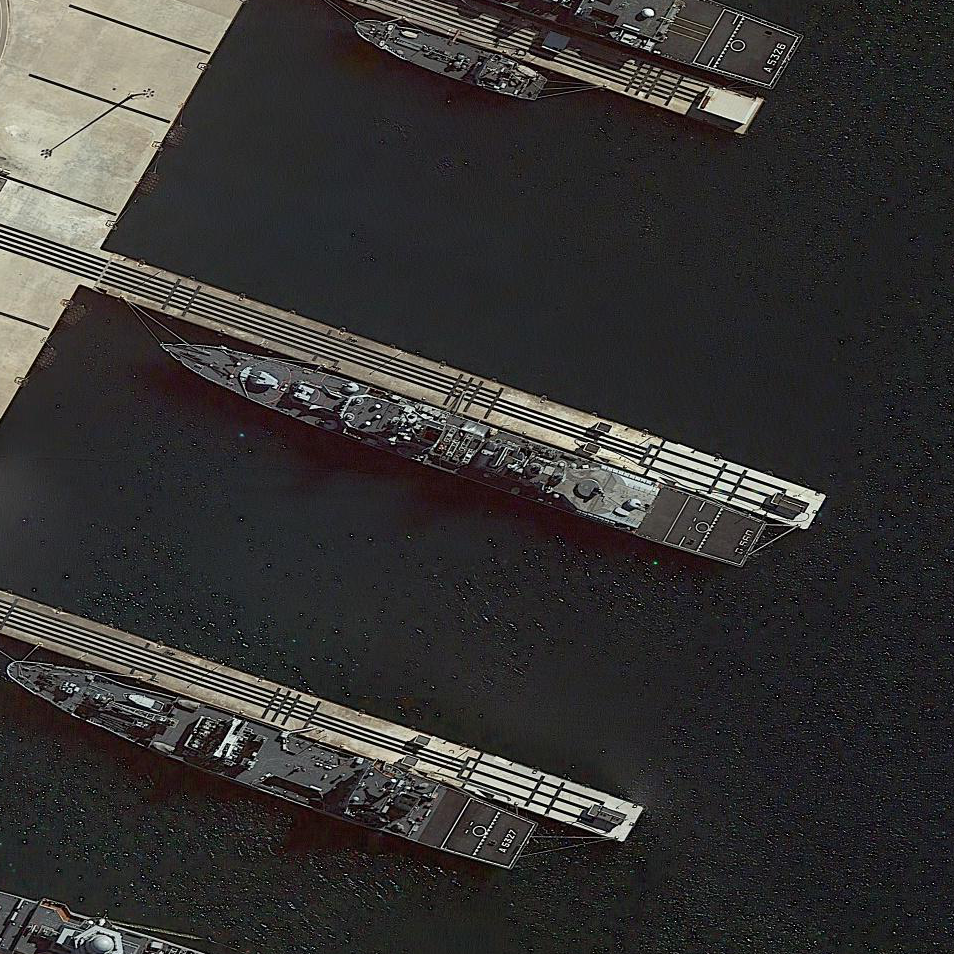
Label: cruiser